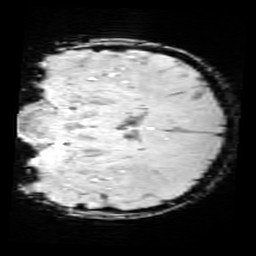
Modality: SWI
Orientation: coronal
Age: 12
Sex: female
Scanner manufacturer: siemens
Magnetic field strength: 3 T
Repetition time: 0.027 s
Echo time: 0.02 s